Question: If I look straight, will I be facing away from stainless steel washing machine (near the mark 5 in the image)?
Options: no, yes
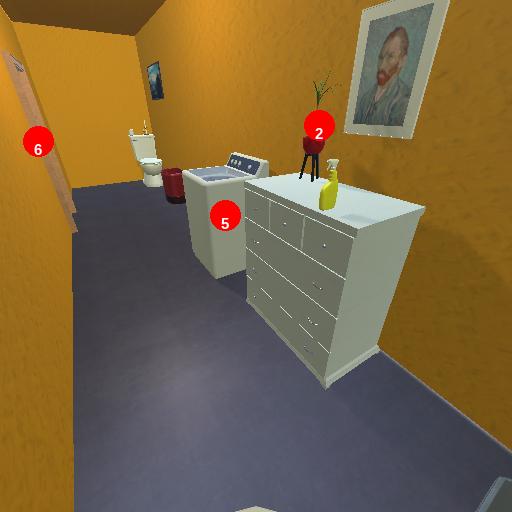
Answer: no